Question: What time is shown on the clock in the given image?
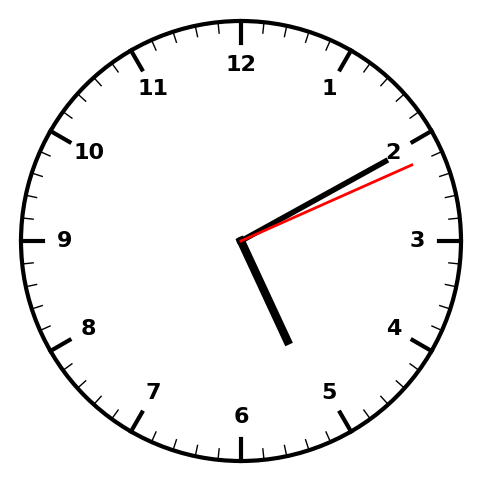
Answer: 05:10:11